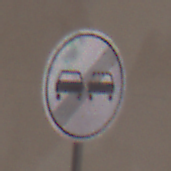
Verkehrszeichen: EndeUeberholverbot
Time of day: Midday
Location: Outdoor (Urban)
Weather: PartlyCloudy
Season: NotSpecified
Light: Natural